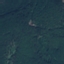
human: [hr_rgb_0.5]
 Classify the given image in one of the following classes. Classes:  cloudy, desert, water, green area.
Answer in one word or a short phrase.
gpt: green area